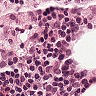
Metastatic tissue present: no